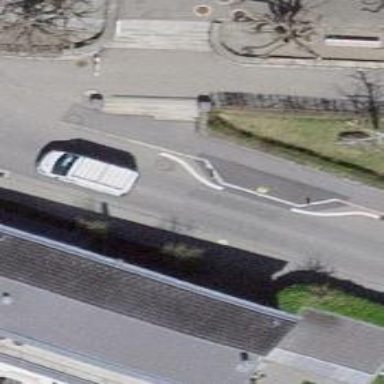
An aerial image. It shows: Traffic calming feature called choker.